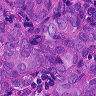
Metastatic tissue present: yes